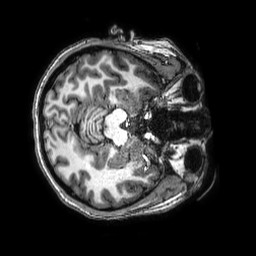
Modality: T1w
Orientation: axial
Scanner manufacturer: philips
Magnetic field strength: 3 T
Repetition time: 0.008 s
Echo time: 0.003553 s